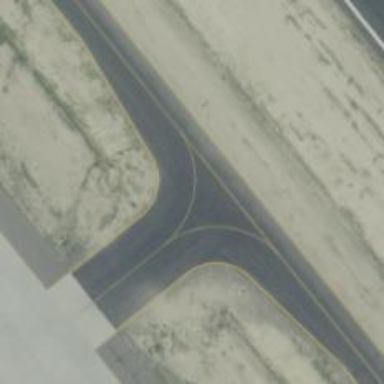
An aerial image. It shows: Image of taxiway at airport.